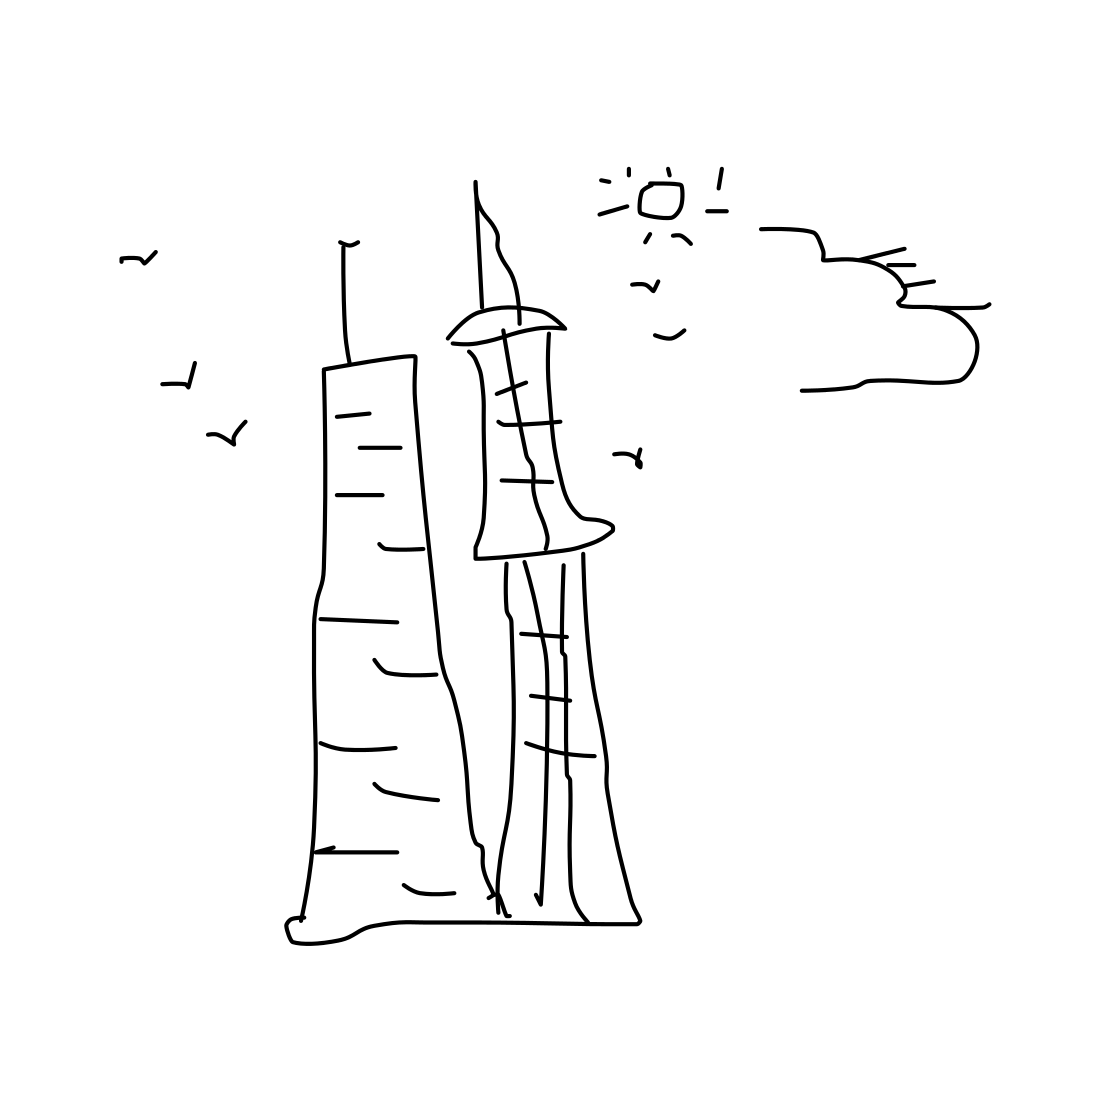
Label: skyscraper